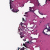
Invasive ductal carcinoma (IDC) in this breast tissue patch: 0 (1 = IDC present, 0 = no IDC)